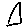
Label: triangle